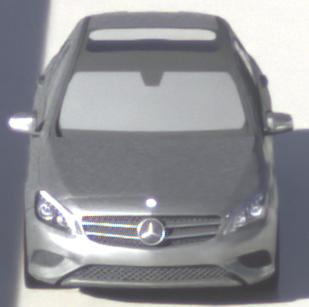
Make: Mercedes-Benz
Model: A 180
Detailed model: A-Class (176)
Model produced from: 2012/09
Model produced until: 2015/07
Doors: 5
Color: gray
Road condition: wet road
Daytime: morning or afternoon
Contrast: high contrast